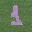
Label: 1